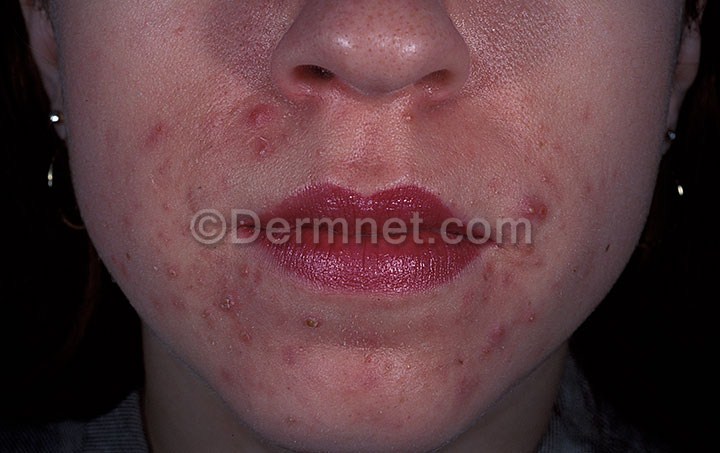
Disease: Acne and Rosacea Photos